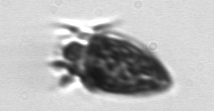
Label: Strombidium_tintinnodes